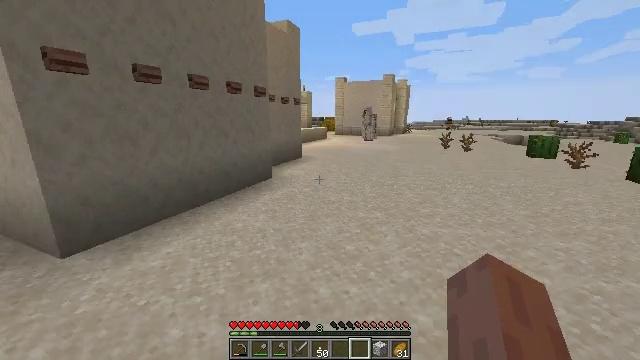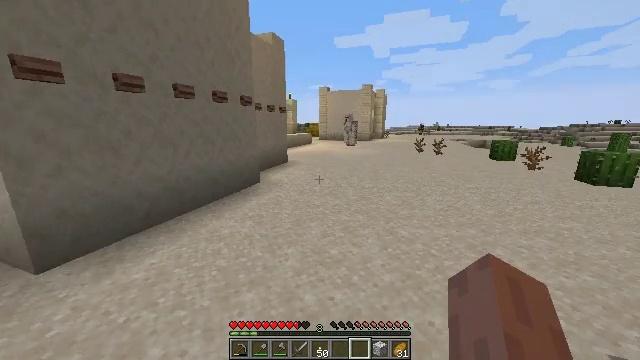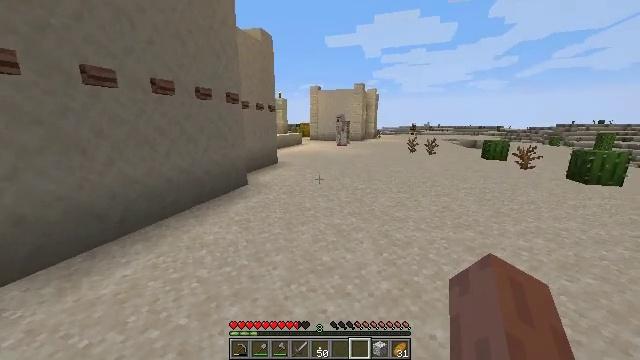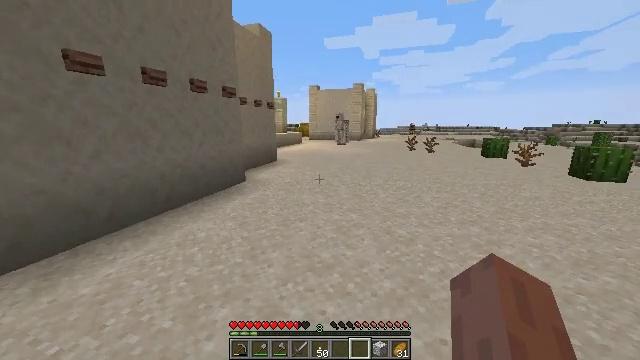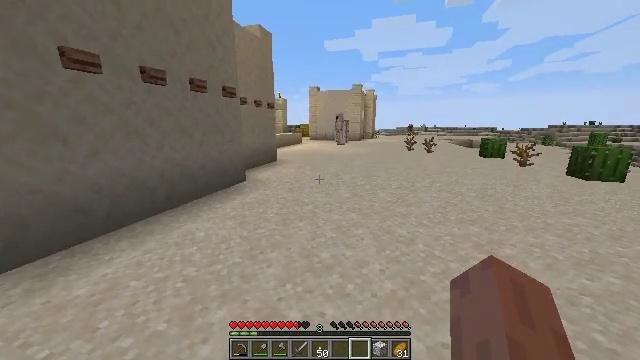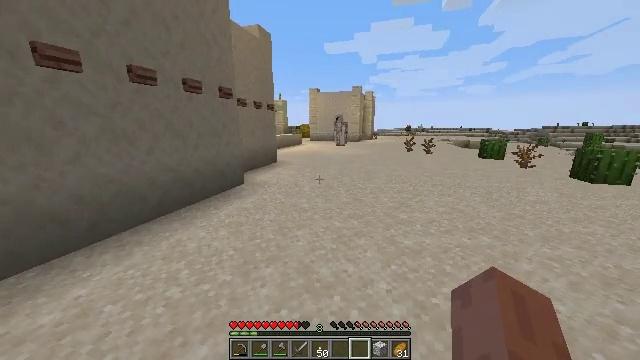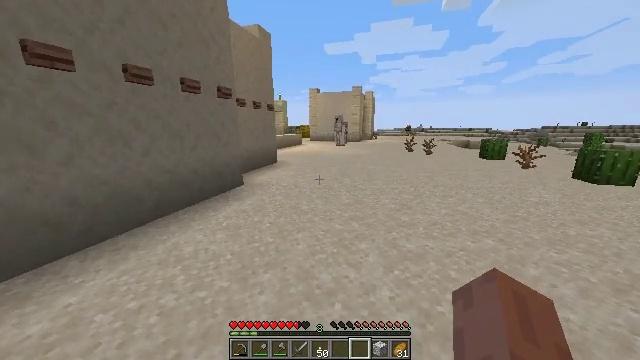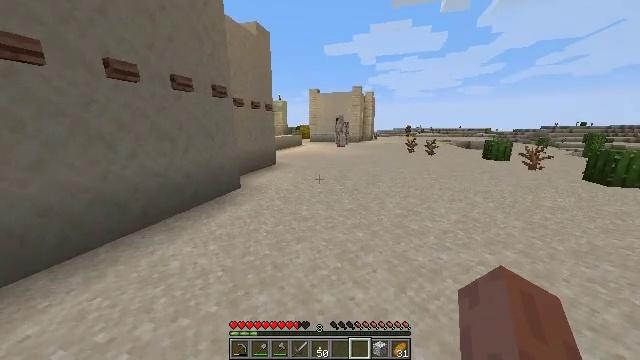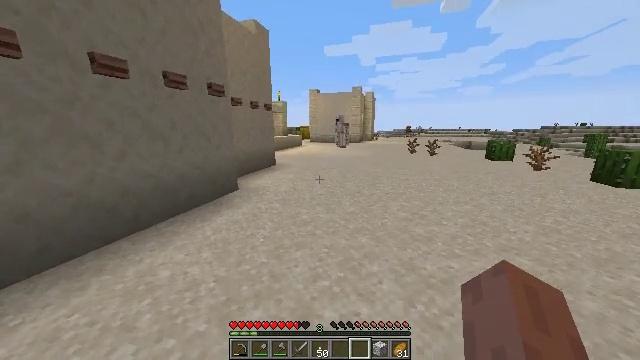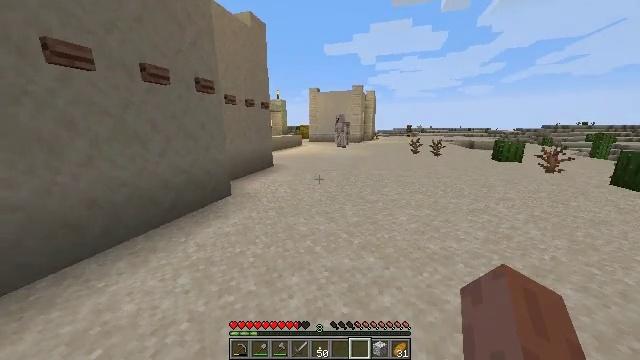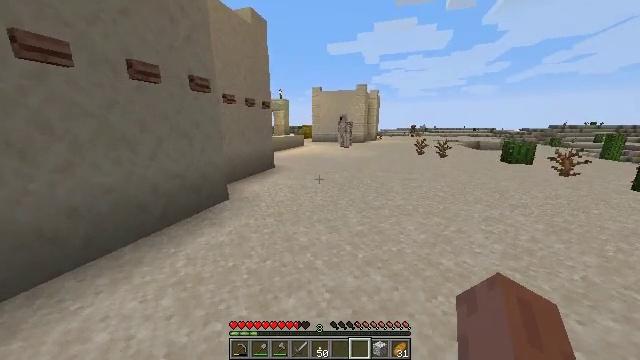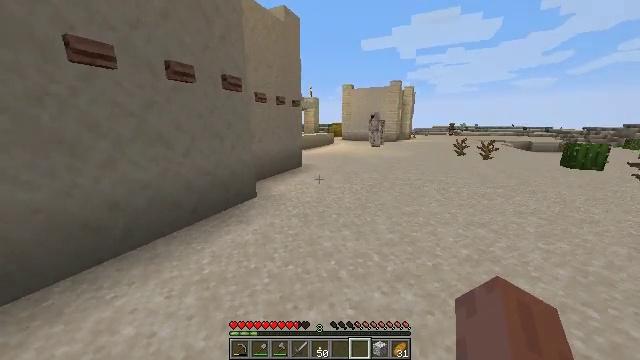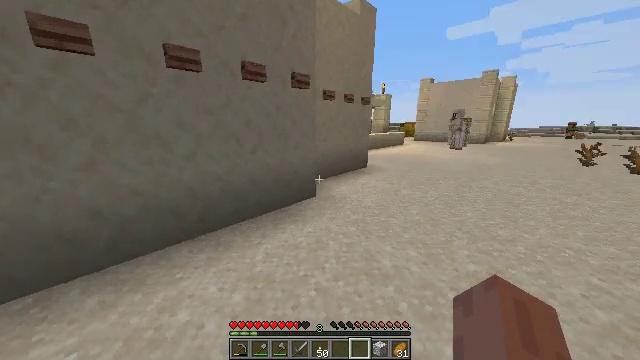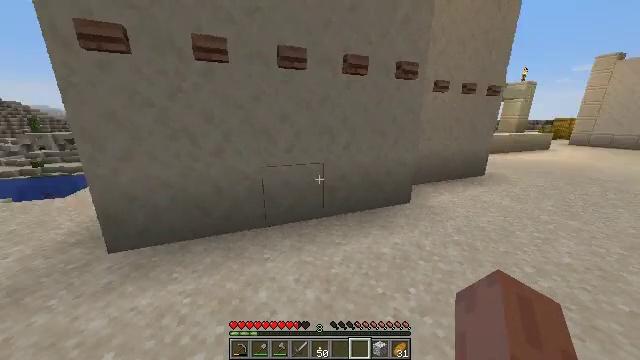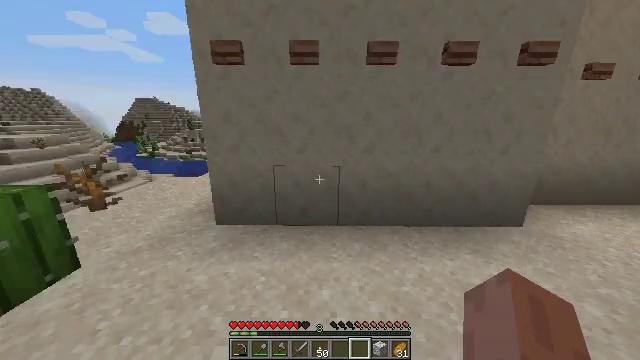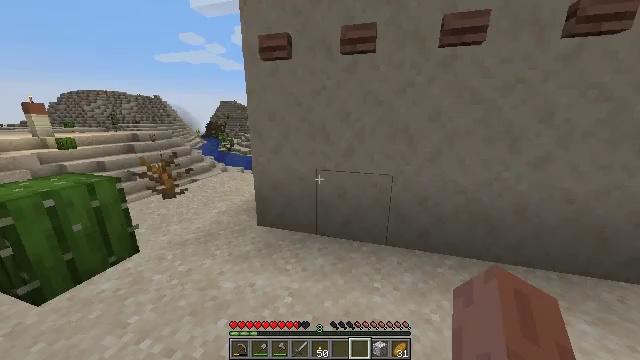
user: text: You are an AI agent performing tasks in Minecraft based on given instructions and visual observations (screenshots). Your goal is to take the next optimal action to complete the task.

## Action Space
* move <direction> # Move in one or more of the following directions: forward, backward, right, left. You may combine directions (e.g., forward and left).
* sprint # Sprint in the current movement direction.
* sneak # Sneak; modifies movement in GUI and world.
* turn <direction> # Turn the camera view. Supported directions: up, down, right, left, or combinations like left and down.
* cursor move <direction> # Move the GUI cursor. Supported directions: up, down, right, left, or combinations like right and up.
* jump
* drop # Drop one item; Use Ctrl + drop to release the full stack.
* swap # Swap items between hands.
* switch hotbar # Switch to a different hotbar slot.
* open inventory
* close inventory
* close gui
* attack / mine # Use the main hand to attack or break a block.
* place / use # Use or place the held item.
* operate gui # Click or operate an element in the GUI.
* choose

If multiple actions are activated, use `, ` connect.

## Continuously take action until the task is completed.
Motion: motion action
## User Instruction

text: Get the jungle button back into inventory.
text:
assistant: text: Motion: move forward, sprint, turn right
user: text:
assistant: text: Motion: move forward, sprint, turn right
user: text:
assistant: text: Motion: move forward, sprint
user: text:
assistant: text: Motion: move forward, sprint
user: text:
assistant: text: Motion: move forward, sprint
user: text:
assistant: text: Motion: move forward, sprint
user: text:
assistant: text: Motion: move forward, sprint
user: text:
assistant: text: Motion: move forward, sprint
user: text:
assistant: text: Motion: move forward, sprint
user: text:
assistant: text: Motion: move forward, sprint
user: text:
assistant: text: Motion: move forward, sprint, turn left
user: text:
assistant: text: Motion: move forward, sprint, turn left
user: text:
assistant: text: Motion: move forward, sprint, turn left
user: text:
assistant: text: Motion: move forward, sprint, turn left
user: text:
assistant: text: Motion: move forward, sprint, turn left
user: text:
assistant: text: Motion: move forward, sprint, turn left
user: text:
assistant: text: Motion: move forward and move left, sprint, turn left
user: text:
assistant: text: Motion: move forward and move left, sprint
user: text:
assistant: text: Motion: move forward and move left, sprint
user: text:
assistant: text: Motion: move forward and move left, sprint
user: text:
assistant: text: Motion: move forward and move left, sprint
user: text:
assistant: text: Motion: move forward and move left, sprint, turn right
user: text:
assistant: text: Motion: move forward and move left, sprint, turn right
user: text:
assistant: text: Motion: move forward, sprint, turn right
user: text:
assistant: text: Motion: move forward, sprint
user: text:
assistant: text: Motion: move forward, sprint
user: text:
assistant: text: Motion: move forward, sprint
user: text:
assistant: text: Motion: move forward, sprint
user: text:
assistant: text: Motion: move forward, sprint, turn right
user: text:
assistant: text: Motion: move forward, sprint, turn right and up